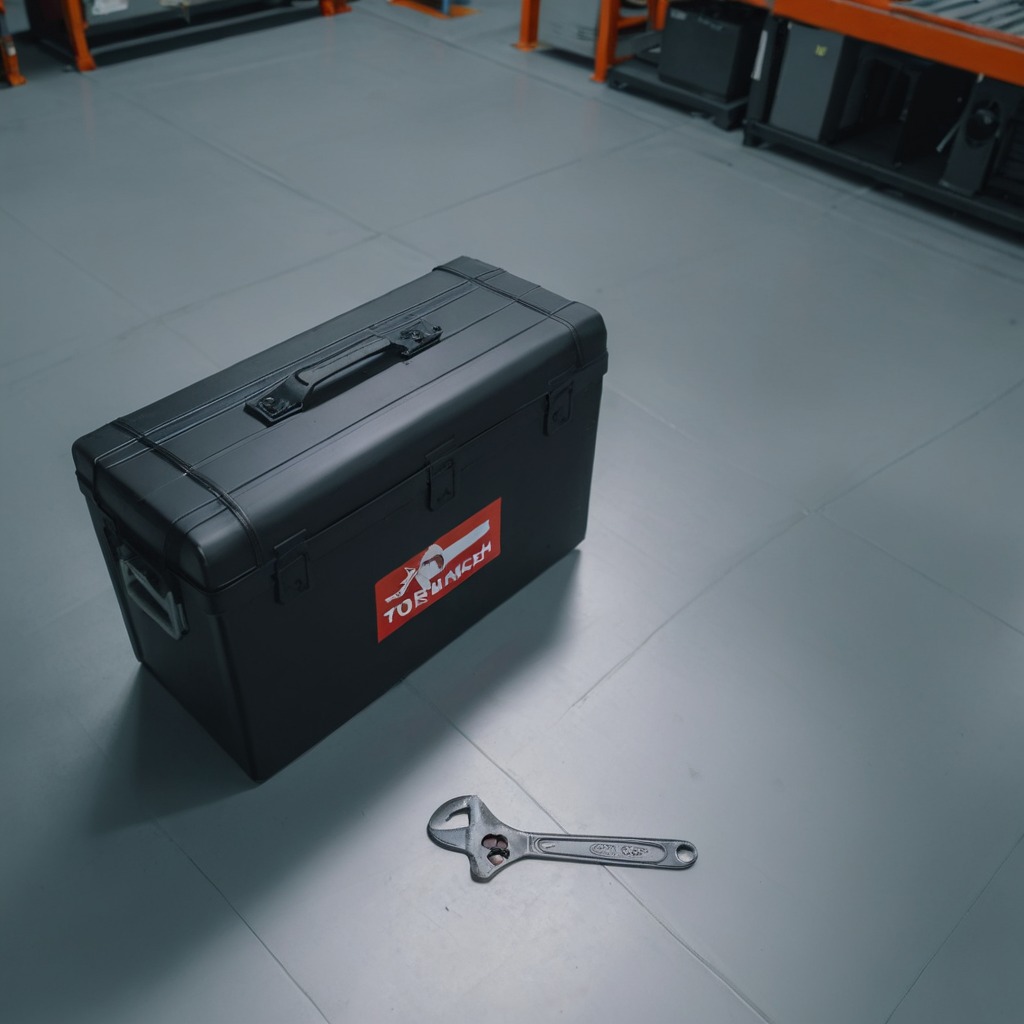
A wrench is lying on the toolbox surface in an airplane hangar workshop 8K.